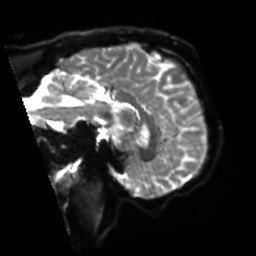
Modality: sbref
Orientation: sagittal
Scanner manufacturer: siemens
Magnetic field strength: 3 T
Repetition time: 4 s
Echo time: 0.0594 s